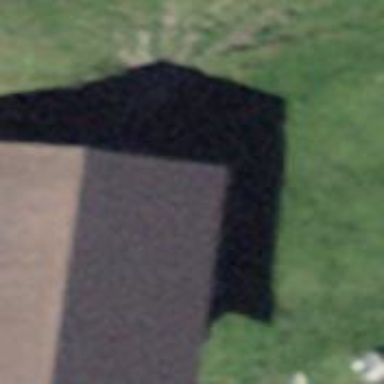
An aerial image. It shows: Cabin is depicted in the image.